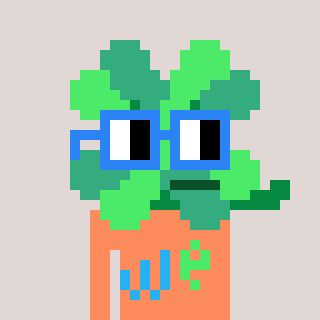
a pixel art character with square blue glasses, a clover-shaped head and a peachy-colored body on a warm background